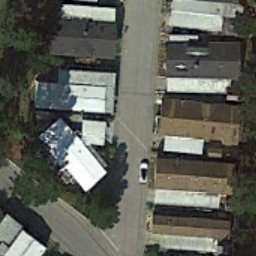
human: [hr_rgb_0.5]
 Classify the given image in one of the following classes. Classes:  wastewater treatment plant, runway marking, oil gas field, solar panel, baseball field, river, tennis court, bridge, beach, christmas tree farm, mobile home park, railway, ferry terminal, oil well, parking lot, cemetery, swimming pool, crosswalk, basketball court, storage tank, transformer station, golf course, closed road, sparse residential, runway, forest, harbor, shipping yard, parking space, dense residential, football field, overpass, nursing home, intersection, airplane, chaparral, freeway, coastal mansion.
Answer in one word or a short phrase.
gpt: mobile home park